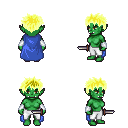
a pixel art fantasy rpg character, female body template, orc, green skin, blue cape, white pants, gold bedhead hairstyle, white cloth bracers, dagger, four views (front, back, left, right), 2x2 character sprite sheet, small pixel art, hard edges, no anti-aliasing